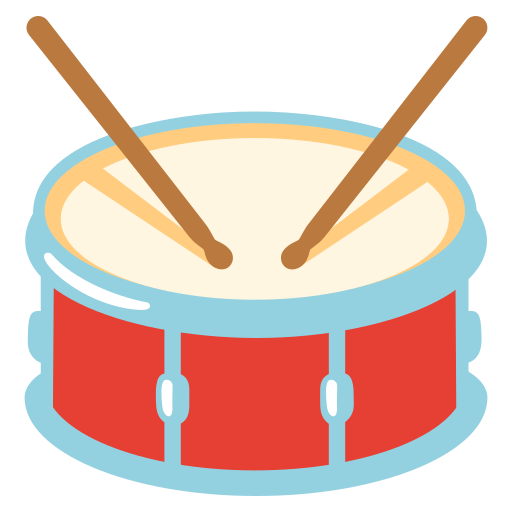
Emoji: 🥁